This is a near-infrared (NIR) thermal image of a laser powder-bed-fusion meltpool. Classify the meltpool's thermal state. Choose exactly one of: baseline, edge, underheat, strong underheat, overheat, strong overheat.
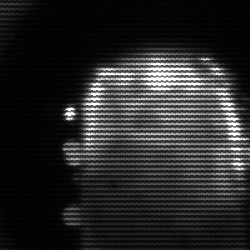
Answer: baseline